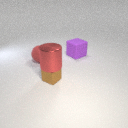
small brown metal cube in front of large red rubber sphere